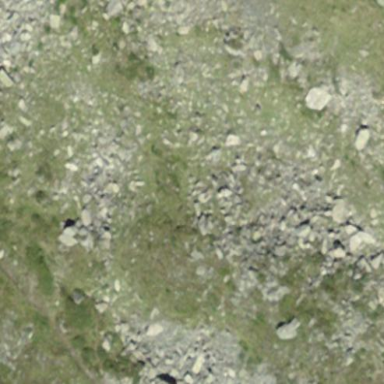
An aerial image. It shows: Natural scree.